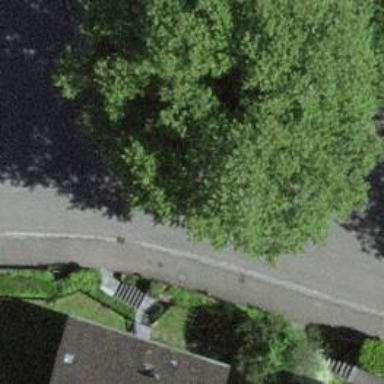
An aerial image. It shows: Smoothly paved residential road.